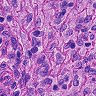
Metastatic tissue present: no